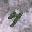
Label: 4